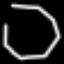
Label: octagon